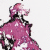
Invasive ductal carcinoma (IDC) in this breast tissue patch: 0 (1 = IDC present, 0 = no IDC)